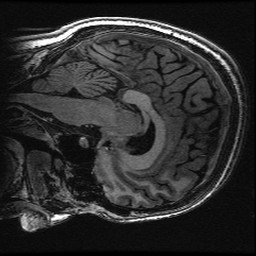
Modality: T1w
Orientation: sagittal
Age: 26
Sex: female
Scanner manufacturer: ge
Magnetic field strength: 3 T
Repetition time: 0.008848 s
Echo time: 0.003544 s